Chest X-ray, PA view. Patient: 39 years old, sex M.
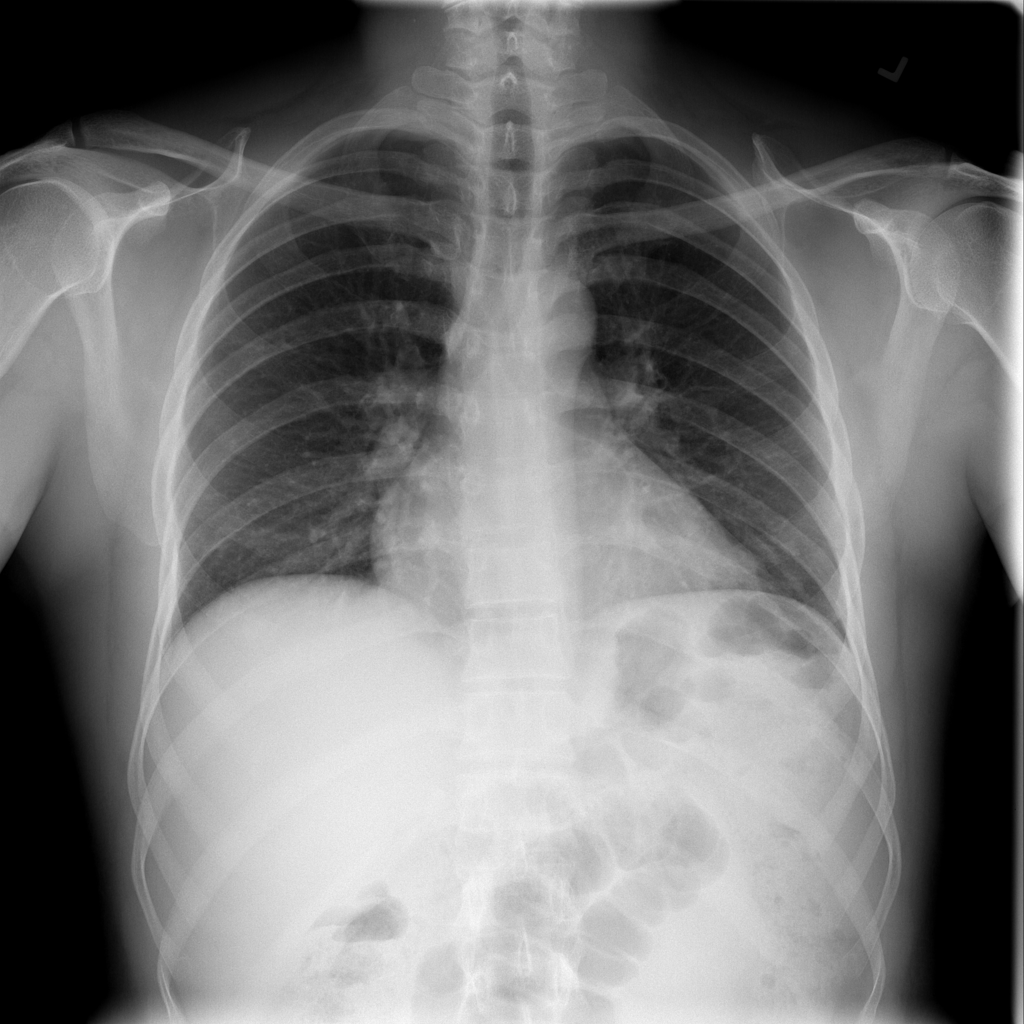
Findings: Infiltration